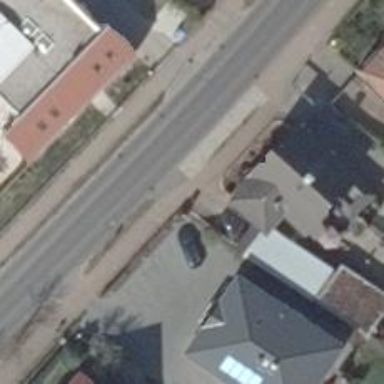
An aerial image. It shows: Driveway.